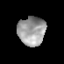
Tissue: prostate
Cell type: T cells
Senescence score: 0.3621
Nuclear area (px): 774
Mean DAPI intensity: 158.562